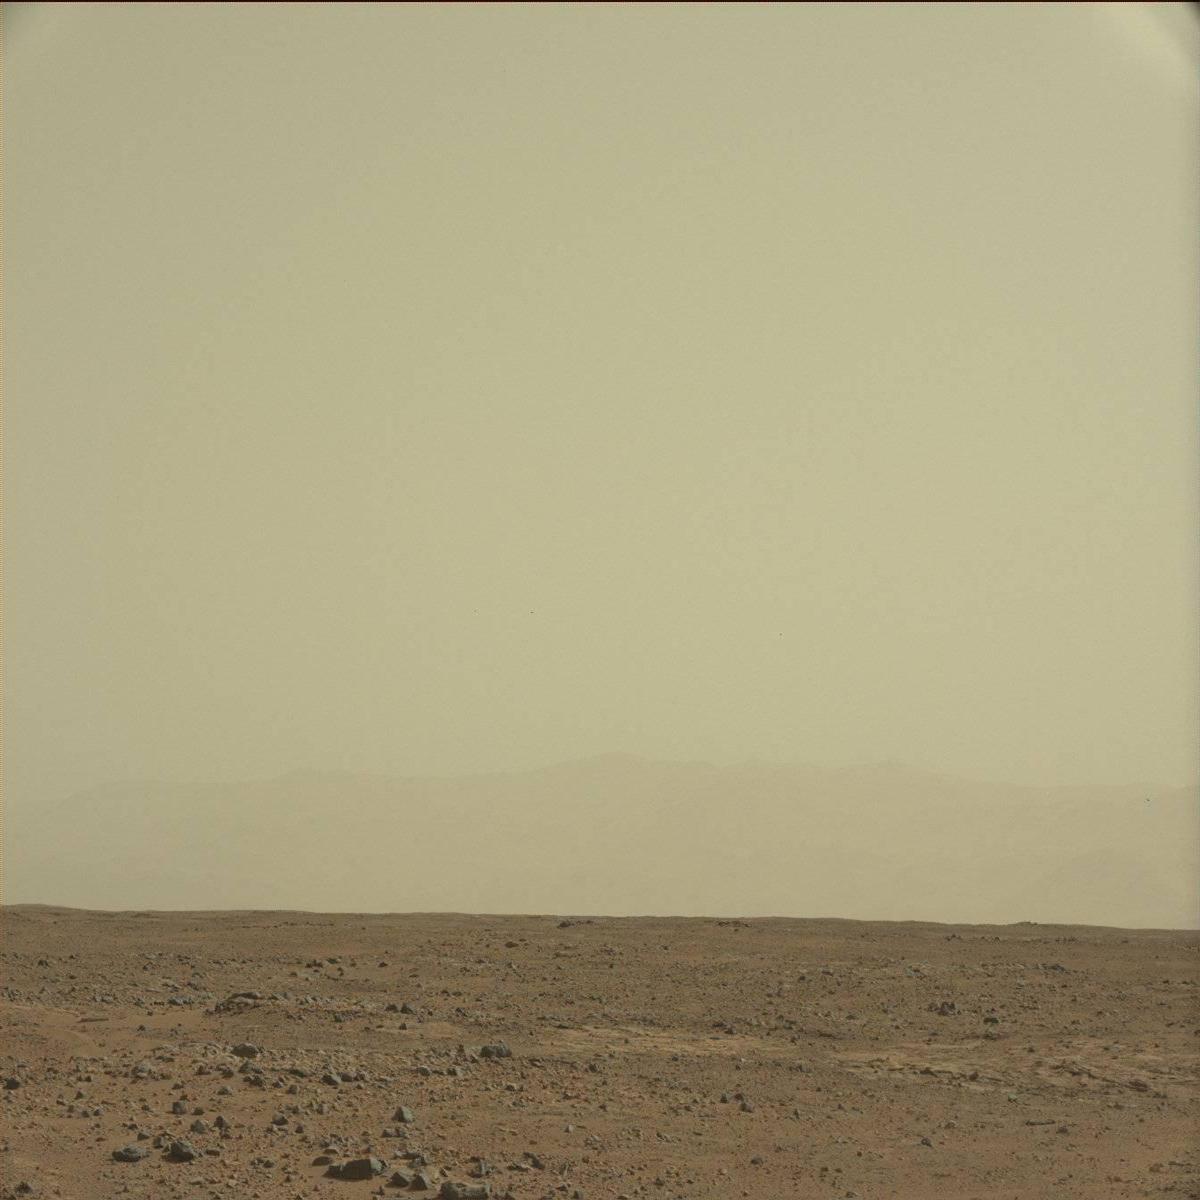
Terrain classes present: Bedrock, Ridge, Sand / Soil, Sky